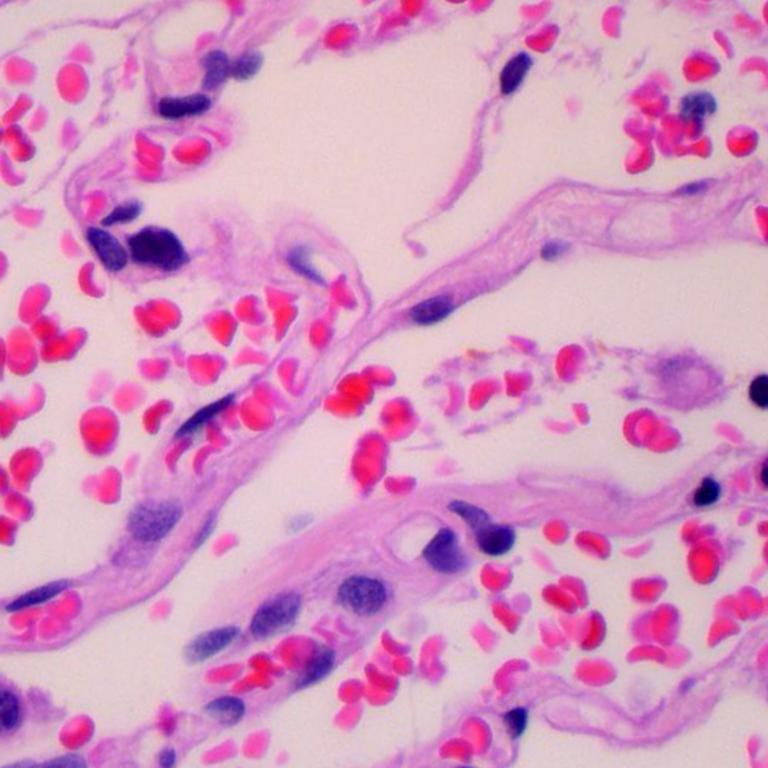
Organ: lung
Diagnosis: benign